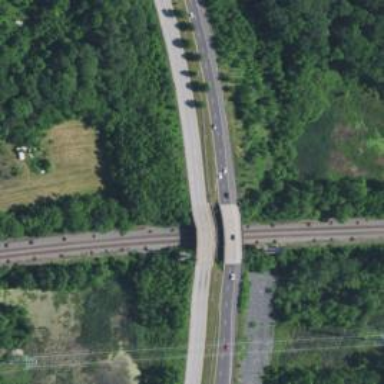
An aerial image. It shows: Bridge crossing over highway trunk expressway.